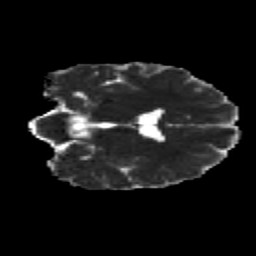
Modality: MD
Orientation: coronal
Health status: healthy
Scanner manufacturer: siemens
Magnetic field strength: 3 T
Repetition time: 12 s
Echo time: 0.092 s